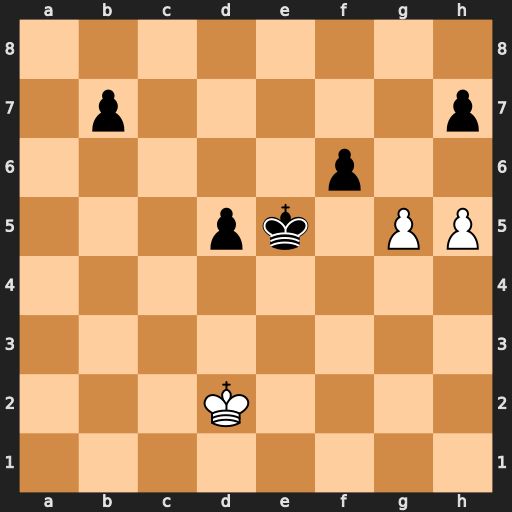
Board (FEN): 8/1p5p/5p2/3pk1PP/8/8/3K4/8
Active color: w
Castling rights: -
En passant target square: -
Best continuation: g6 hxg6 h6 f5 h7